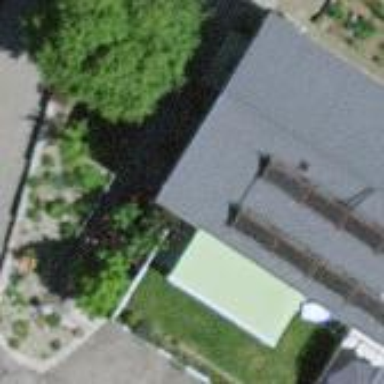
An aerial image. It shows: Garage.